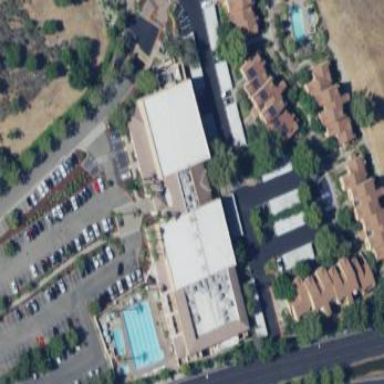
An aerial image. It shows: Building used as fitness center.